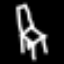
Label: chair